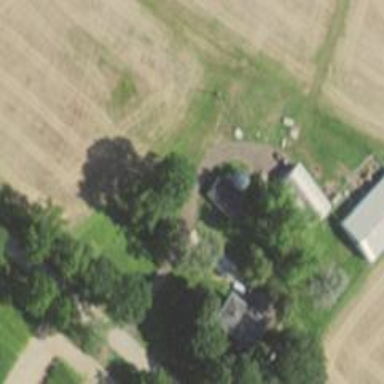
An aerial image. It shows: Silo.